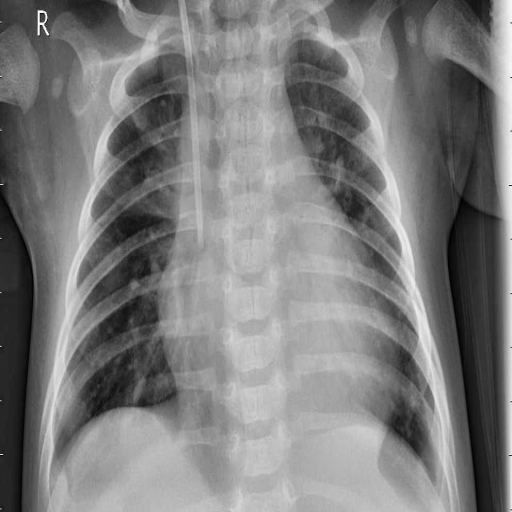
Finding: PNEUMONIA